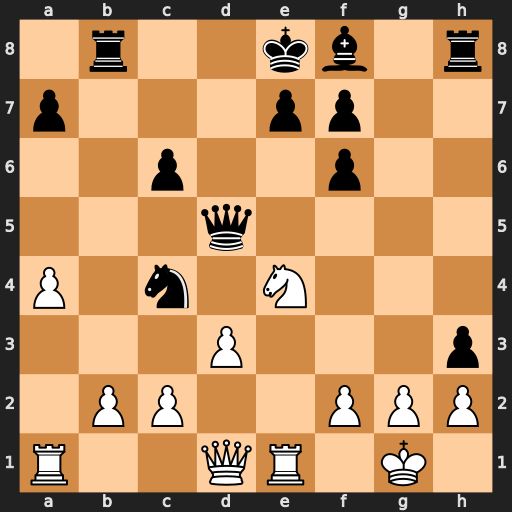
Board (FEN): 1r2kb1r/p3pp2/2p2p2/3q4/P1n1N3/3P3p/1PP2PPP/R2QR1K1
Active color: w
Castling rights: k
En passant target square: -
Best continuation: Nxf6+ Kd8 Nxd5